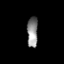
Tissue: lung
Cell type: Fibroblasts
Senescence score: 0.6176
Nuclear area (px): 323
Mean DAPI intensity: 139.207